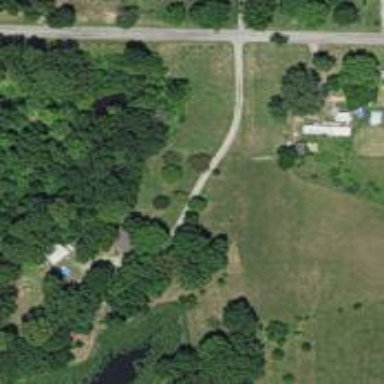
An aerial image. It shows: Driveway leading to service road.